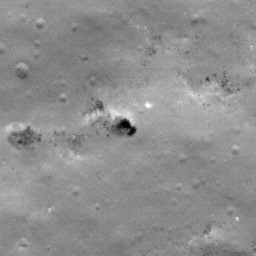
Pit: Lalande 1
Host crater: Lalande
Host type: impact_melt
Lunar coordinates: latitude -4.458, longitude 351.467